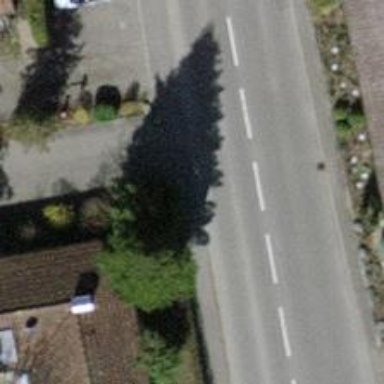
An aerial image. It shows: Secondary road with asphalt surface.